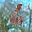
Label: 6